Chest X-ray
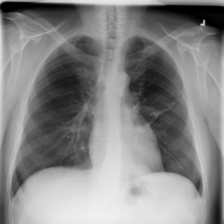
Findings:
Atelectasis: positive
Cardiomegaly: negative
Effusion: negative
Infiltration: negative
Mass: negative
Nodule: negative
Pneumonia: negative
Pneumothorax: negative
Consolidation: negative
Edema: negative
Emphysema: negative
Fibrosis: negative
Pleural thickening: negative
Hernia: negative